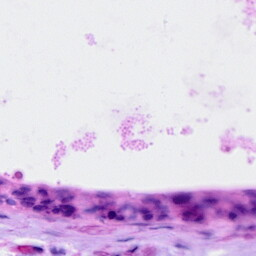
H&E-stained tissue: Ovarian